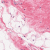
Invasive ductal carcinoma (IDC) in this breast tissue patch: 0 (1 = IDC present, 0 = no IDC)